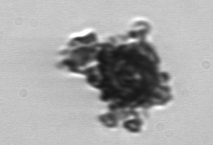
Label: Thalassiosira_TAG_external_detritus